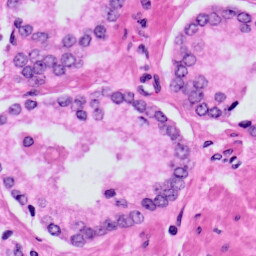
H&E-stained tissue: Prostate